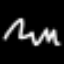
Label: squiggle